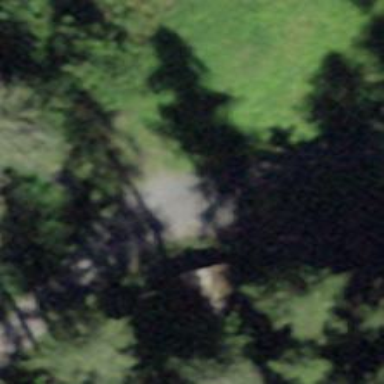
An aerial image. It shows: Brown bench in the vicinity.